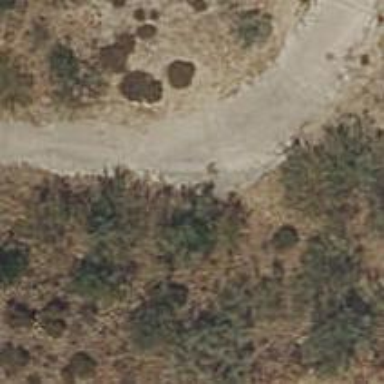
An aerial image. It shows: Unpaved track road.